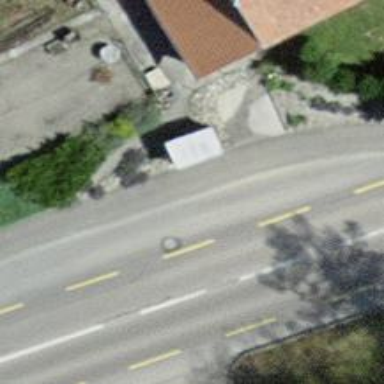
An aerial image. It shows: Bus stop with sheltered platform for public transport.